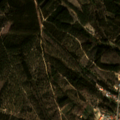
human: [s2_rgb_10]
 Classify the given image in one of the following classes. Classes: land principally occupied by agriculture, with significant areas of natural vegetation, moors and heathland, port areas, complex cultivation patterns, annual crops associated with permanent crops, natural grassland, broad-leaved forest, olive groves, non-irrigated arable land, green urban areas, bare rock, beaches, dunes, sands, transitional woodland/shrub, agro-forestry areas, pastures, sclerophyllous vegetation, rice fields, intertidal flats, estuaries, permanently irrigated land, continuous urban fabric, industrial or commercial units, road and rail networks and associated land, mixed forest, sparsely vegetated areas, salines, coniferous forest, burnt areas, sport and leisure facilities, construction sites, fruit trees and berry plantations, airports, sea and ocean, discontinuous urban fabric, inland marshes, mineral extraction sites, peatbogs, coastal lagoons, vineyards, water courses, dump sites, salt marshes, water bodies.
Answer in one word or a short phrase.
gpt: land principally occupied by agriculture, with significant areas of natural vegetation, broad-leaved forest, mixed forest